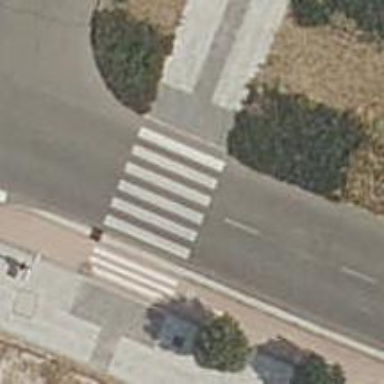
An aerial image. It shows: Uncontrolled crossing on the road.